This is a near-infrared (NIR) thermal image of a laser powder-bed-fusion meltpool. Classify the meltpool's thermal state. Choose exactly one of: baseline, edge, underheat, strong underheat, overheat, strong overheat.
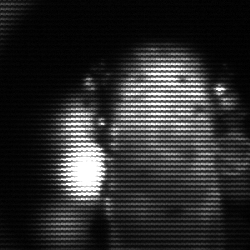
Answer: strong underheat